Field crop: tomato
Growth stage: 1
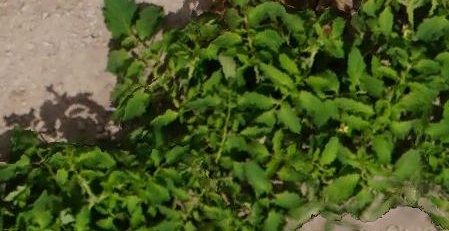
Species: tomato